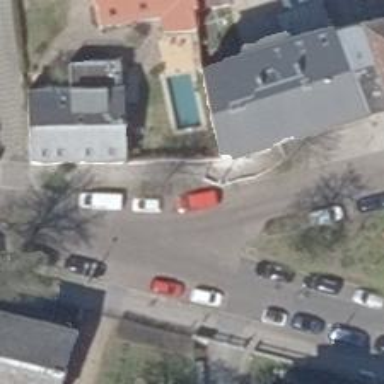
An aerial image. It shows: Residential road with sidewalk on the left. There is parallel on-street parking on the left side.